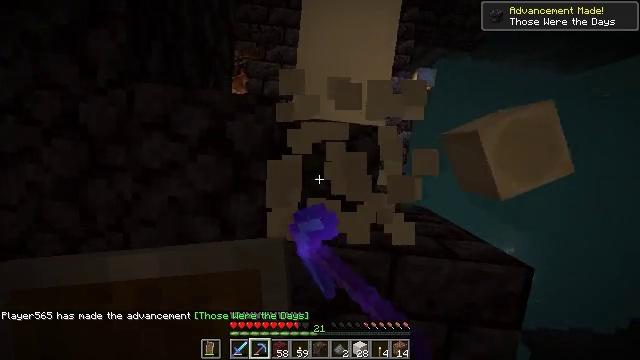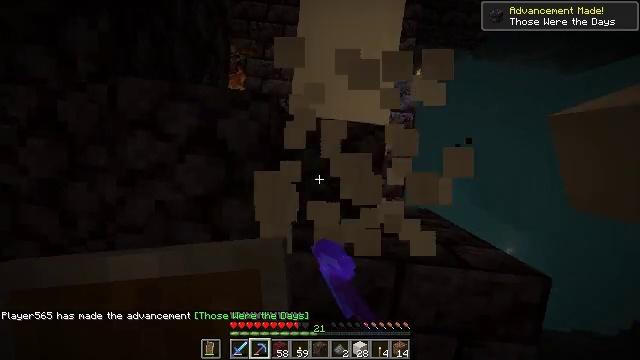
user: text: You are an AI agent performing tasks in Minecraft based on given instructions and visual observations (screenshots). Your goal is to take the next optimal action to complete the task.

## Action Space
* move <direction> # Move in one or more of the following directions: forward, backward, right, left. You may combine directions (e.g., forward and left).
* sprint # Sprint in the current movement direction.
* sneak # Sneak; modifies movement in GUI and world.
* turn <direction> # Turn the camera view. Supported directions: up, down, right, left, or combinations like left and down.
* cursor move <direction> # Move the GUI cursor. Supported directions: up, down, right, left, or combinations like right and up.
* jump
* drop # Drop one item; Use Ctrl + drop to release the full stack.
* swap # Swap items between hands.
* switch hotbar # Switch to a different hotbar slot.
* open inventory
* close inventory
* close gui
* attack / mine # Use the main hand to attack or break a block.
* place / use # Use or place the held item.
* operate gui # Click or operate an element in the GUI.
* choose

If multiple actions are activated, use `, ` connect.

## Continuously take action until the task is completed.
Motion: motion action
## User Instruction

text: Break the bone block to gather material.
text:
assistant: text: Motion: attack / mine
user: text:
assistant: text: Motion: attack / mine